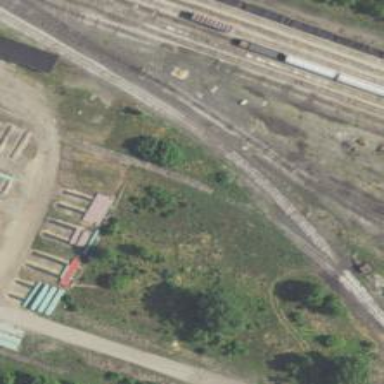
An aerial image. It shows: Railway siding for service.